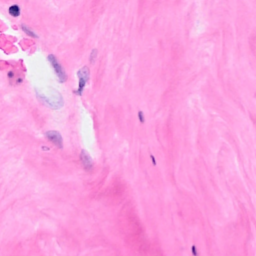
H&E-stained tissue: Breast